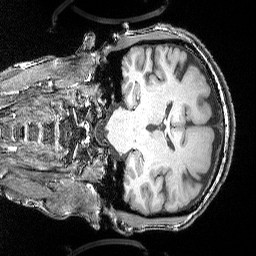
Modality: T1w
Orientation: coronal
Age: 39
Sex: female
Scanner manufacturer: siemens
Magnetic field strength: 3 T
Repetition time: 2.25 s
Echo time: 0.00411 s